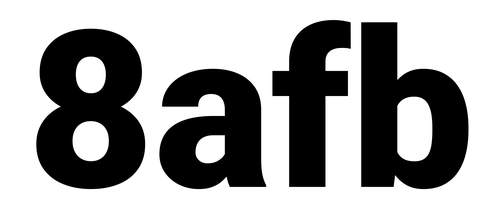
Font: Roboto_Black